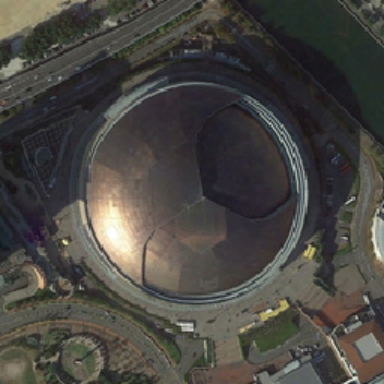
Some buildings are surrounded by central buildings close to roads and rivers .